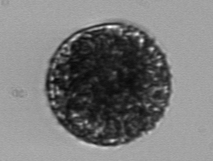
Label: Vicicitus_globosus